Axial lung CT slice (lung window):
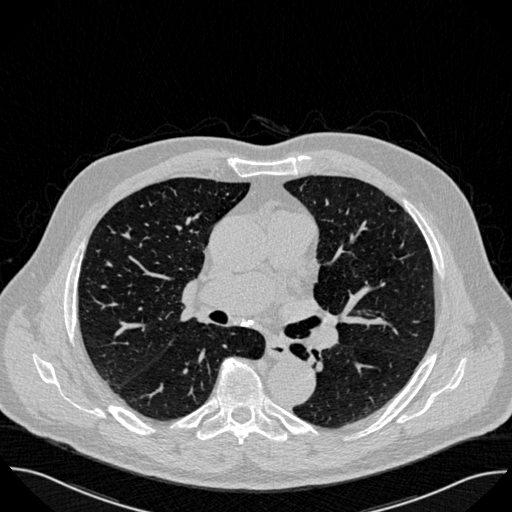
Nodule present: no